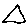
Label: triangle